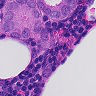
Metastatic tissue present: yes